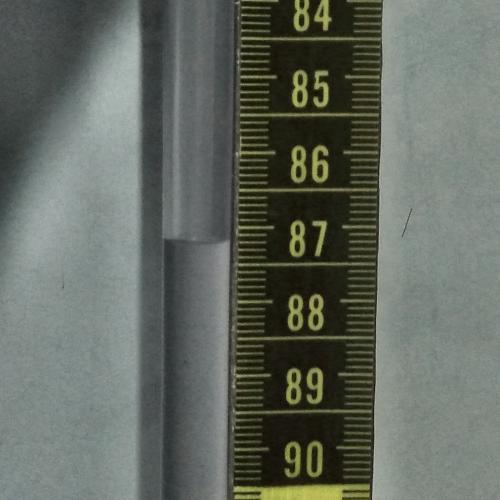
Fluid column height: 87.2 cm